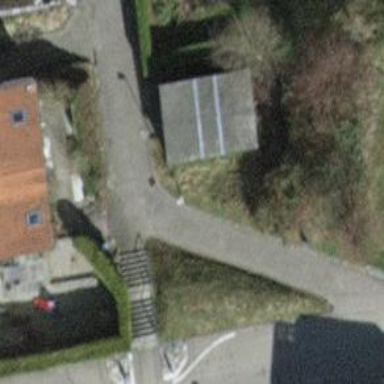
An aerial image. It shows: Road with steps.